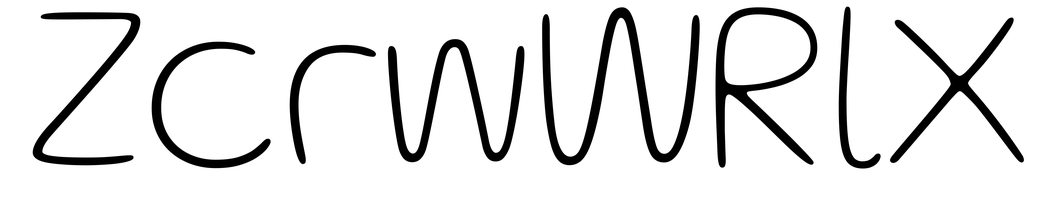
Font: Gluten_Thin